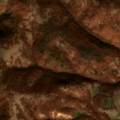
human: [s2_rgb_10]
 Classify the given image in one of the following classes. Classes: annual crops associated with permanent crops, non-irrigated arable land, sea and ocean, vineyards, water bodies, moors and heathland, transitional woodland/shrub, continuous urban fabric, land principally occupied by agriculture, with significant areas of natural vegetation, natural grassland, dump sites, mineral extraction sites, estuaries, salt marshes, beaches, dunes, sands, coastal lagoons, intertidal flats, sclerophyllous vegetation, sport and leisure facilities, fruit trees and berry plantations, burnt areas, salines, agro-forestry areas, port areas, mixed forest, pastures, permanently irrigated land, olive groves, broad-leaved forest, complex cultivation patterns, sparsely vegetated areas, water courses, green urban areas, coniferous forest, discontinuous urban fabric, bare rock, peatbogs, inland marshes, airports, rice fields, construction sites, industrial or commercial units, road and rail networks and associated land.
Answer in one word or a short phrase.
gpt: land principally occupied by agriculture, with significant areas of natural vegetation, broad-leaved forest, transitional woodland/shrub